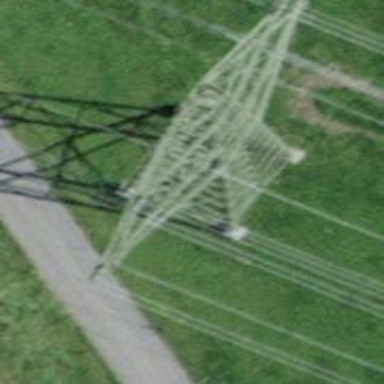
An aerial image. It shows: Towering power structure.